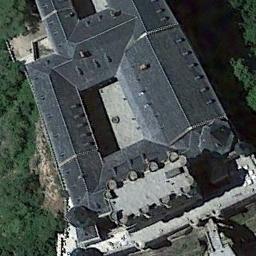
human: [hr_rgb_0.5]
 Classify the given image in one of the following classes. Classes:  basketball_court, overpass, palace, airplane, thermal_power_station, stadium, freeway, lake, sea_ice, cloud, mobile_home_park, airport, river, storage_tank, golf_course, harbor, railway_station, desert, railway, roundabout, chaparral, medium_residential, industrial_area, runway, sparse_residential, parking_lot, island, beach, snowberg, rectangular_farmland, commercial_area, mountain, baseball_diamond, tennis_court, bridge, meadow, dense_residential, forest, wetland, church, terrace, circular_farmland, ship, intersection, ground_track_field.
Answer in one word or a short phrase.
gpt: palace